Interaction volume radius: 10 \u00c5
Interaction volume height: 50 \u00c5
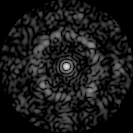
Disorder parameter: 0.7088